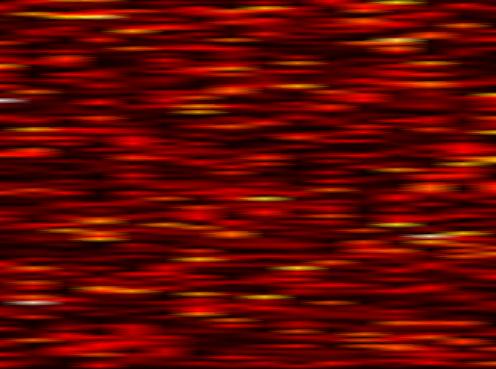
Label: FOFDM